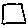
Label: square